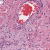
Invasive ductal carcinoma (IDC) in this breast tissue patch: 1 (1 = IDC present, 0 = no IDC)